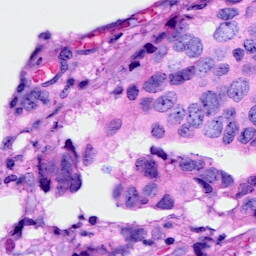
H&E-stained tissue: Breast